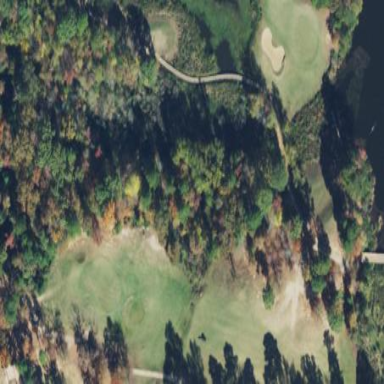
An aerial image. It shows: Rough grassy area used for golf.